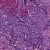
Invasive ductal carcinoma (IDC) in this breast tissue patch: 1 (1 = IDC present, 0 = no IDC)